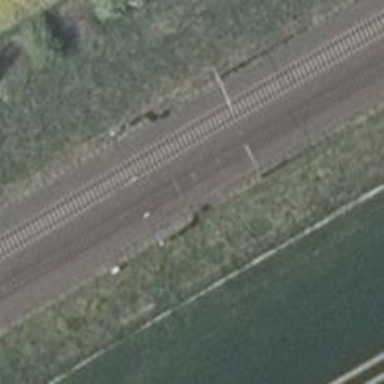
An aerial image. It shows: Railway signal.